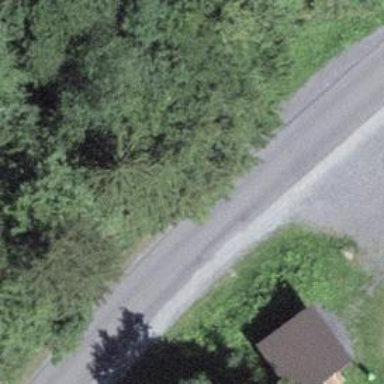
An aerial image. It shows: Unclassified road with asphalt surface.